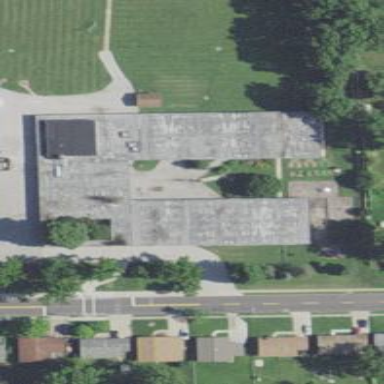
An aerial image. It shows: School building.